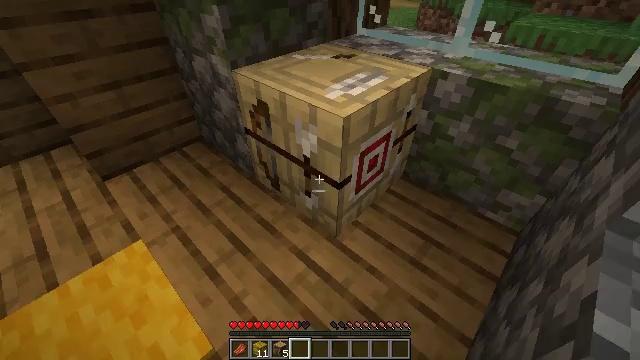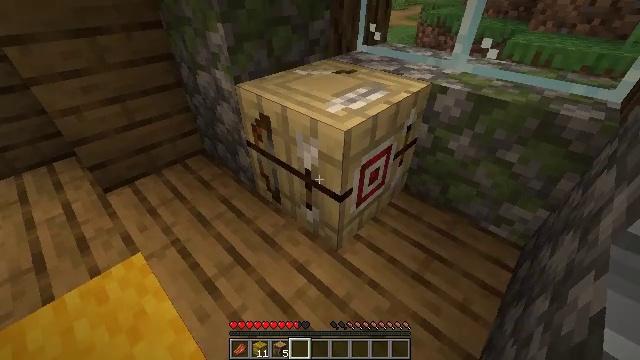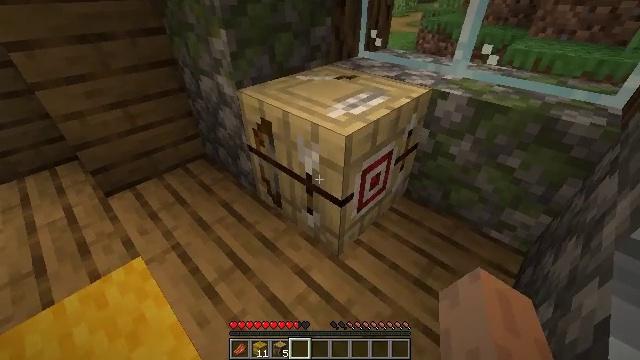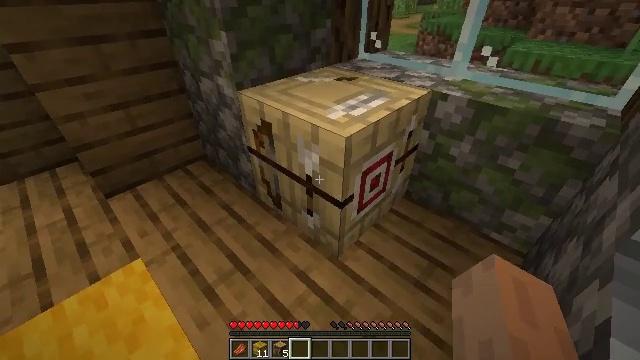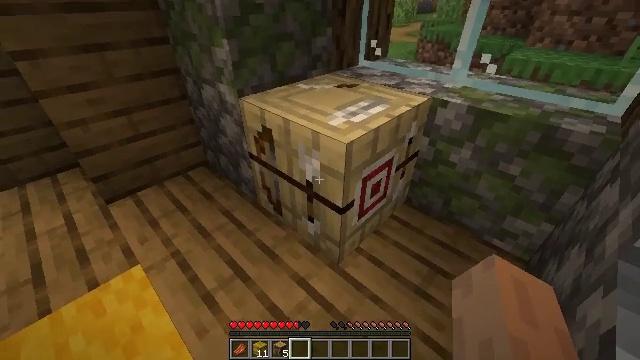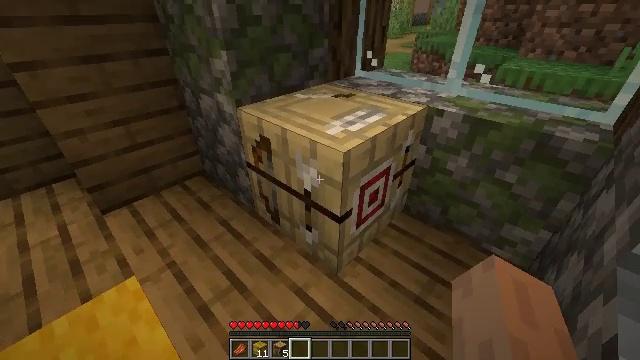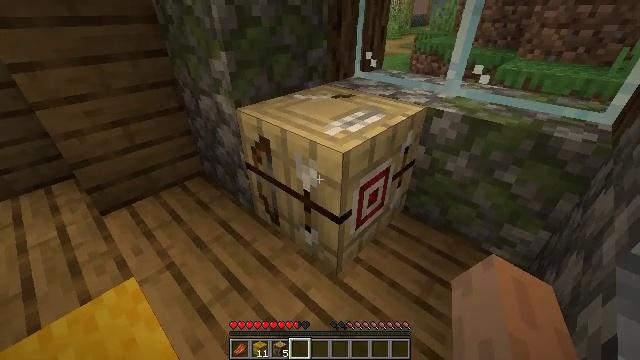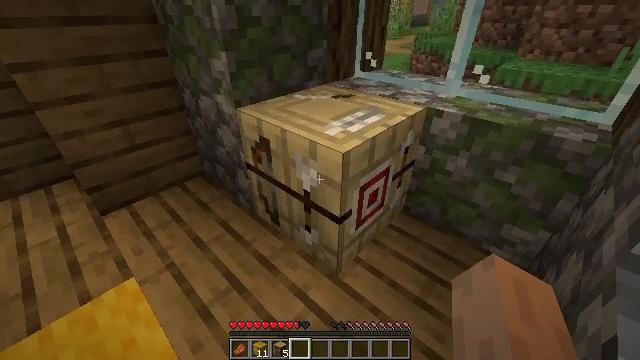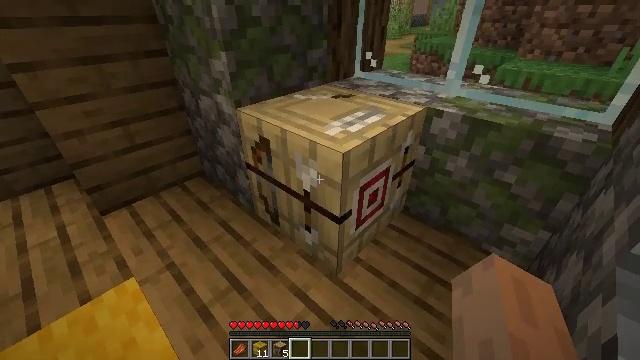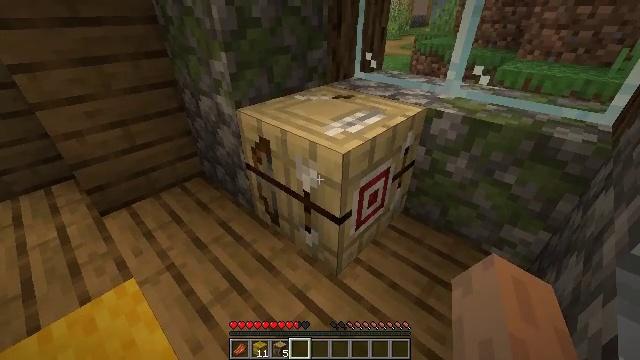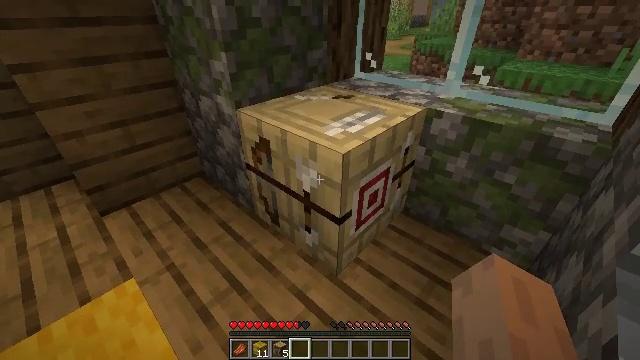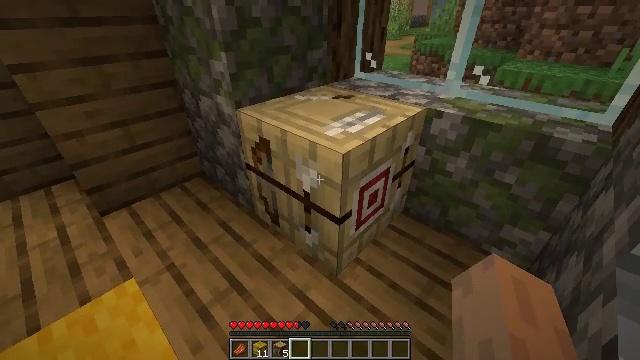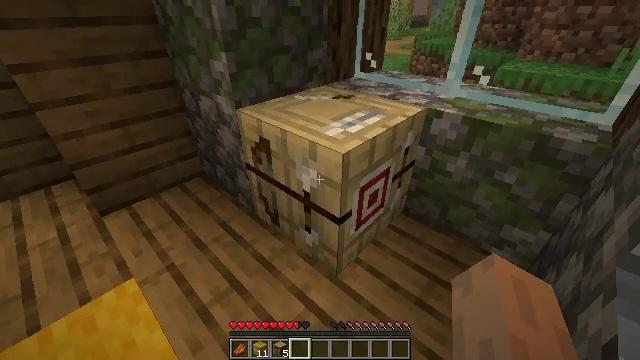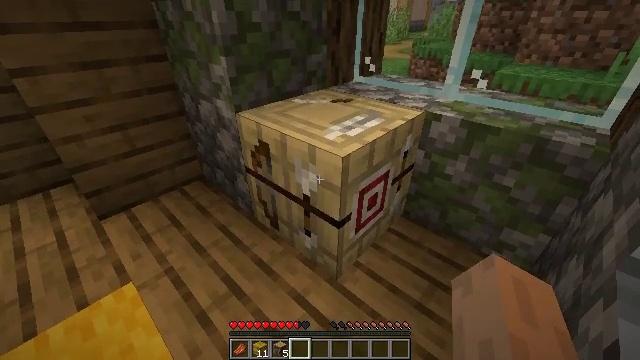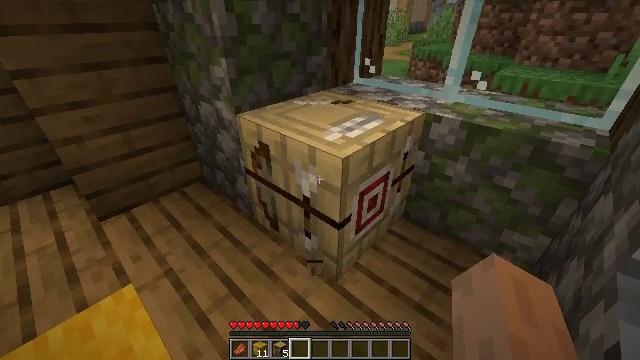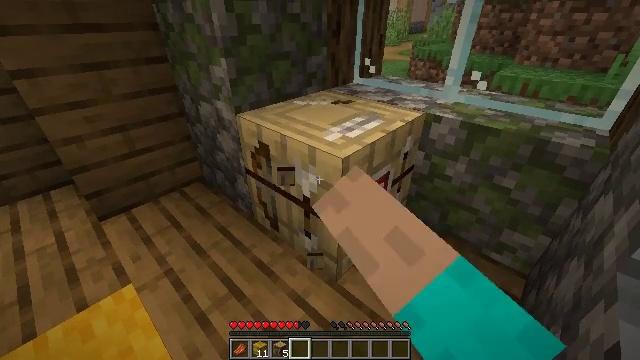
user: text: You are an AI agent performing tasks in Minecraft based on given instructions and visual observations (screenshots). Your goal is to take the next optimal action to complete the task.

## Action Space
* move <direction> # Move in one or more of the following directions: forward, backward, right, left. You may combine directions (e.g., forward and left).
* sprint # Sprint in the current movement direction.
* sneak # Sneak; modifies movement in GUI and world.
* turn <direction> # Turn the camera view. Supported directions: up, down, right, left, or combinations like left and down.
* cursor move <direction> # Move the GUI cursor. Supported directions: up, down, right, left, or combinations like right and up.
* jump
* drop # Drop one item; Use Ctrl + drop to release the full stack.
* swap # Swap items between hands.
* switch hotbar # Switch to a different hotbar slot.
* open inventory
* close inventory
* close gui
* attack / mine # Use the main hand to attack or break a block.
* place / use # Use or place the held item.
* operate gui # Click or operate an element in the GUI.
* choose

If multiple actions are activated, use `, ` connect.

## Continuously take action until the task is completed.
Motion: motion action
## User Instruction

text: Break the oak fence gate to collect it.
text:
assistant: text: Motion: turn up
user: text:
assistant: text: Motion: turn up, use / place
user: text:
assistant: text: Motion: use / place
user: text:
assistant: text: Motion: turn up, use / place
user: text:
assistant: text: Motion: turn up
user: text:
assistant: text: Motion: no_op
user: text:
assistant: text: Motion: use / place
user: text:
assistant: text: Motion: use / place
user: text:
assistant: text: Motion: no_op
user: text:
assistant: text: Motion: no_op
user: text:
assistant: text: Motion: use / place
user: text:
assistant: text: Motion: use / place
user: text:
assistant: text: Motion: use / place
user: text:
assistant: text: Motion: attack / mine
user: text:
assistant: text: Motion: attack / mine
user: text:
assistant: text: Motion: attack / mine
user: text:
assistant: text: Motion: no_op
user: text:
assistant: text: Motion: no_op
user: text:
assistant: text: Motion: no_op
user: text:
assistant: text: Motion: turn left
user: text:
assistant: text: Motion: turn left
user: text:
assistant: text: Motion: turn left
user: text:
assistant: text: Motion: turn left and up
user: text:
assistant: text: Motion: turn left and up
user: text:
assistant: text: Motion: turn right and up
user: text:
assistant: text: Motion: move forward
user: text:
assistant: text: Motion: move forward
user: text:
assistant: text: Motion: move forward
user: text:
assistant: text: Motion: move forward
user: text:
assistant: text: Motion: move forward